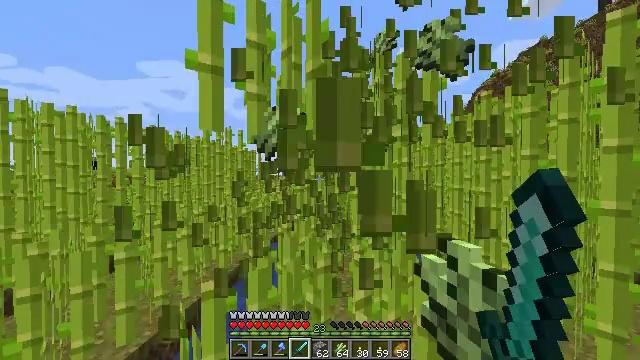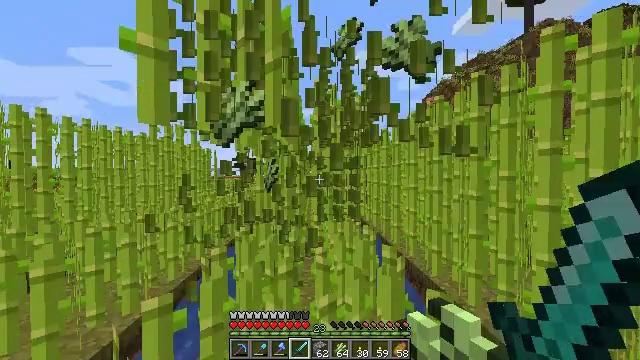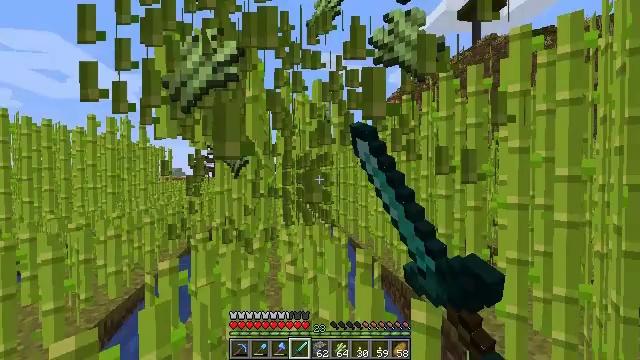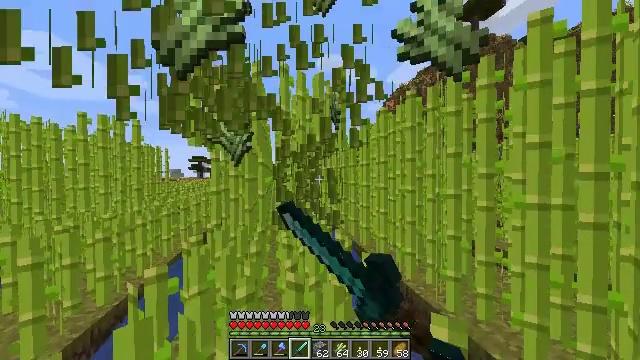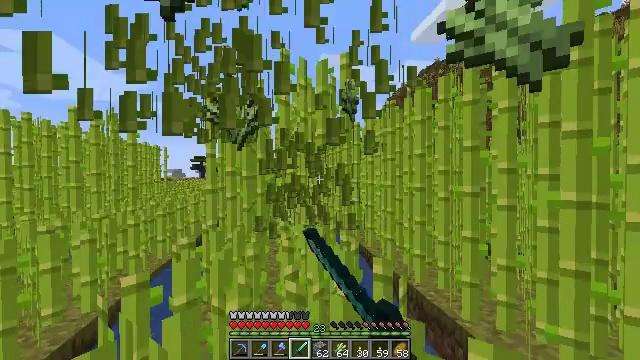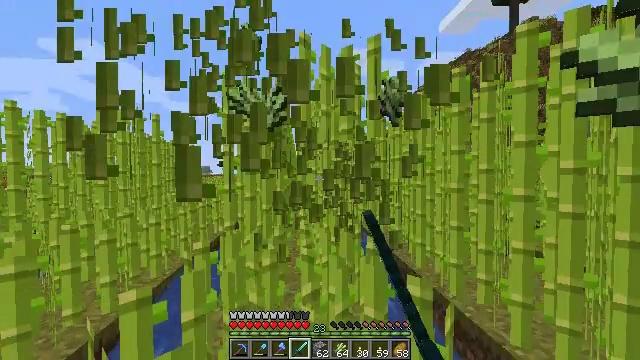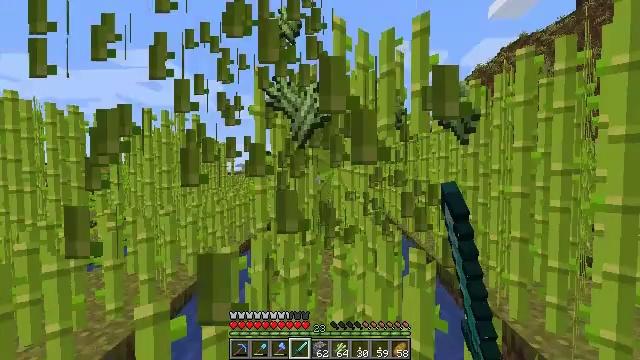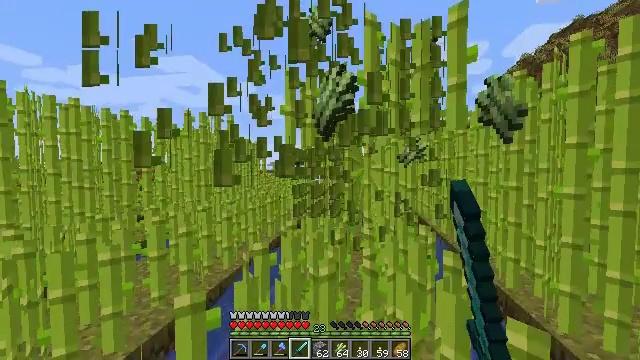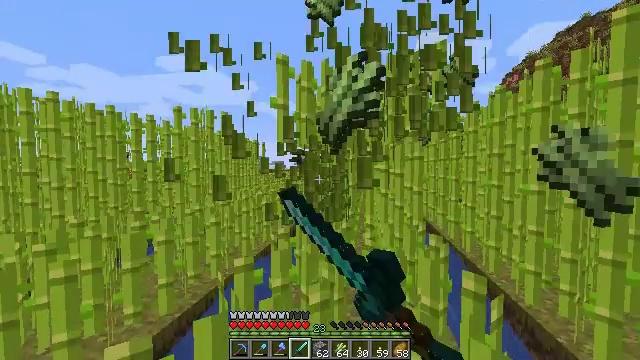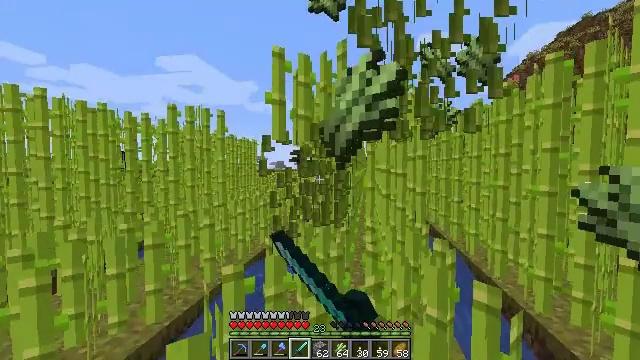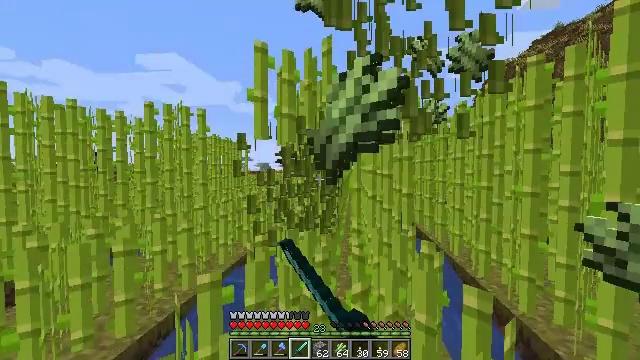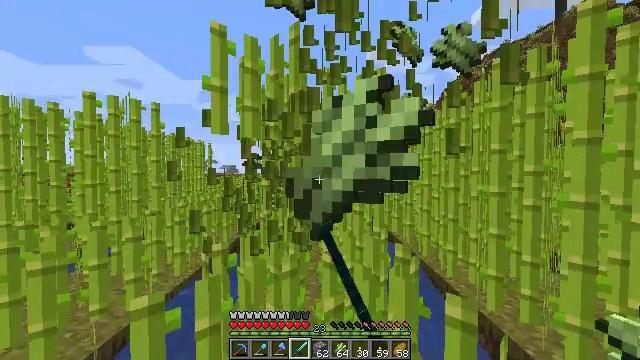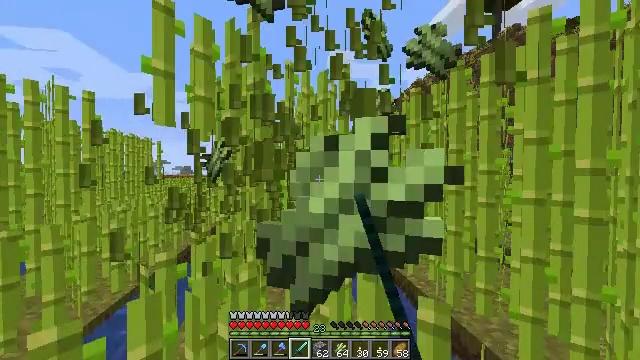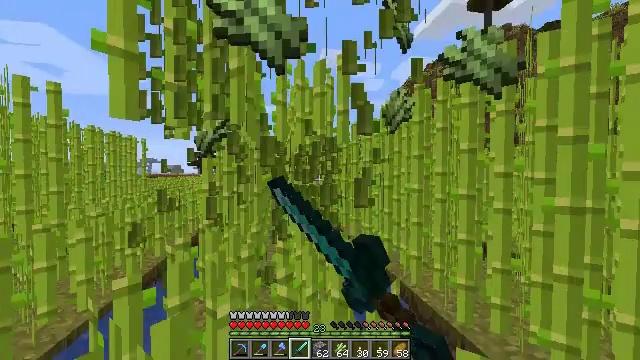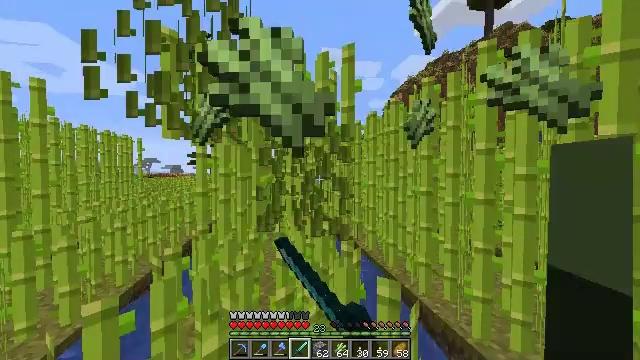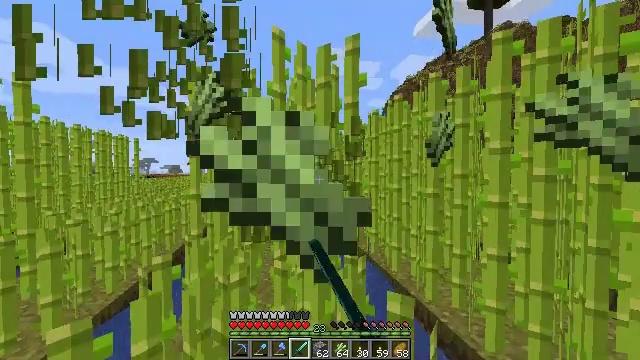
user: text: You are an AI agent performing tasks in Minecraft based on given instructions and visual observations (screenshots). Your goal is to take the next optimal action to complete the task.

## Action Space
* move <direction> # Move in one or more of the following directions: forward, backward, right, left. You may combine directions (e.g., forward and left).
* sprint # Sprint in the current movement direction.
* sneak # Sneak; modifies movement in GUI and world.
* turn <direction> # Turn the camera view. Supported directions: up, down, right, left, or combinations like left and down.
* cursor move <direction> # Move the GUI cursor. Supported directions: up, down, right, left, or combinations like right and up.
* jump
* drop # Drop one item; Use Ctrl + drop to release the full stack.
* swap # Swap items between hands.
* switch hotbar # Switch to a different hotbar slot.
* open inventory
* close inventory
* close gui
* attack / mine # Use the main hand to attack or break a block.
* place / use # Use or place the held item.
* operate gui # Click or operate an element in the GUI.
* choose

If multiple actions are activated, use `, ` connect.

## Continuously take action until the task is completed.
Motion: motion action
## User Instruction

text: Break the sugar cane.
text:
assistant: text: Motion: move forward, turn right, attack / mine
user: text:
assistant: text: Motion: move forward, turn right, attack / mine
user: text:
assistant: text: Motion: move forward, attack / mine
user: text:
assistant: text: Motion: move forward, attack / mine
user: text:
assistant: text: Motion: move forward, turn left, attack / mine
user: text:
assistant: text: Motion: move forward, turn left, attack / mine
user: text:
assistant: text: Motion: move forward, turn left, attack / mine
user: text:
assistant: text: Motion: move forward, attack / mine
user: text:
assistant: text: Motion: move forward, attack / mine
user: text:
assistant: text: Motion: move forward, turn right, attack / mine
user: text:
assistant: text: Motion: move forward, turn right, attack / mine
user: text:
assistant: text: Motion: move forward, turn right, attack / mine
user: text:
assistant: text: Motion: move forward, turn right, attack / mine
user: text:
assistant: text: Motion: move forward, attack / mine
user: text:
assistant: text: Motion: move forward, attack / mine
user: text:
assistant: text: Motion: move forward, attack / mine
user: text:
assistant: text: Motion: move forward, turn left, attack / mine
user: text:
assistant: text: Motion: move forward, turn left, attack / mine
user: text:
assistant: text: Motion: move forward, turn left, attack / mine
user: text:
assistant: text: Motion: move forward, turn left, attack / mine
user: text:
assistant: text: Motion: move forward, attack / mine
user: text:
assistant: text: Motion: move forward, turn right, attack / mine
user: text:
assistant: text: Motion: move forward, turn right, attack / mine
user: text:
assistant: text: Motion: move forward, turn right, attack / mine
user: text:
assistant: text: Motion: move forward, attack / mine
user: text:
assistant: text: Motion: move forward, attack / mine
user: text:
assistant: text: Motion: move forward, turn left, attack / mine
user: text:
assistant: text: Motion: move forward, turn left, attack / mine
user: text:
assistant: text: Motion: move forward, turn left, attack / mine
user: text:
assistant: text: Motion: move forward, turn left, attack / mine